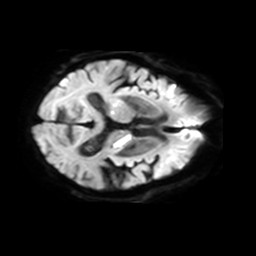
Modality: TRACE
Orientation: axial
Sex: female
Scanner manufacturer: philips
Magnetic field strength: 3 T
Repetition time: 3.078 s
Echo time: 0.076 s